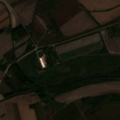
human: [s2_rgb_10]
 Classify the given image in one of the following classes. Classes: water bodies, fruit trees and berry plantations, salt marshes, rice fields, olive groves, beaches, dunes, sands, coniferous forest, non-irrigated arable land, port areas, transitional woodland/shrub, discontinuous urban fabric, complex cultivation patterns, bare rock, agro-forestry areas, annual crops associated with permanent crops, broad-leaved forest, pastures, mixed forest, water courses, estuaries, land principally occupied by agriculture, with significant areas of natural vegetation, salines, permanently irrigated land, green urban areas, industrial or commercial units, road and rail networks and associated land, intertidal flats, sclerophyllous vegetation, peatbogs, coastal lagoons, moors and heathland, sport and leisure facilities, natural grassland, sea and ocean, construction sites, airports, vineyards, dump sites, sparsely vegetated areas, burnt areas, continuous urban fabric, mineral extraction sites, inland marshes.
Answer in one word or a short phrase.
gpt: non-irrigated arable land, complex cultivation patterns, land principally occupied by agriculture, with significant areas of natural vegetation, inland marshes